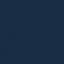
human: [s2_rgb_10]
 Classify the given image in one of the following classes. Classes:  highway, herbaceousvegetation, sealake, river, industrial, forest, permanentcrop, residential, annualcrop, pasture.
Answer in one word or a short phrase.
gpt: SeaLake